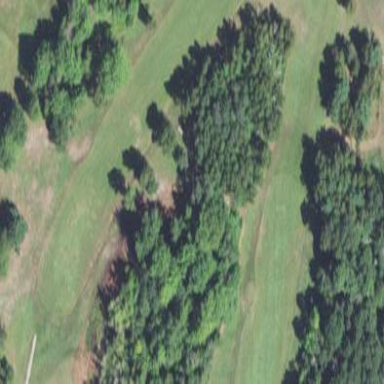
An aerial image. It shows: Golf fairway surrounded by grass.